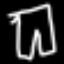
Label: pants